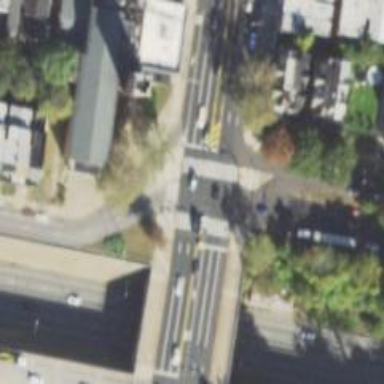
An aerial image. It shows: Marked crossing on footway.